Question: I am trying to make a projected 3D plot (contour plot) of a big array with 'matplotlib' and it turned out like this:

I reckon it has something to do with defining the x and y axis. The code I have written for plotting is as following and the data is <URL>
'''
def plotLikelihood(array,m,c):
xi, yi = np.linspace(m.min(), m.max(), 100), np.linspace(c.min(), c.max(), 100)
# Interpolate
rbf = scipy.interpolate.interp2d(m, c,array , kind='linear')
zi = rbf(xi, yi)
fig, ax = plt.subplots()
divider = make_axes_locatable(ax)
im = ax.imshow(zi, vmin=array.min(), vmax=array.max(), origin='lower',
extent=[m.min(), m.max(), c.min(),c.max()])
ax.set_xlabel(r"$Mass$")
ax.set_ylabel(r"$Concentration$")
ax.xaxis.set_label_position('top')
ax.xaxis.set_tick_params(labeltop='on')
cax = divider.append_axes("right", size="5%", pad=0.05)
cbar = fig.colorbar(im,cax=cax, ticks=list(np.linspace(array.max(), array.min(),20)),format='$%.2f$')
cbar.ax.tick_params(labelsize=8)
plt.savefig('Likelihood2d_MC_NoShapeNoise.pdf', transparent=True, bbox_inches='tight', pad_inches=0)
plt.close()
'''
which the inputs of the function are m and c and given as following:
'''
m = np.linspace(0.01, 10, 10000)
Mass=1e15*m
Conc = np.linspace(2, 12, 1000)
likelihood=np.savetxt("Likelihood2d_MC_NoShapeNoise.txt")
plotLikelihood(likelihood,Mass,Conc)
'''
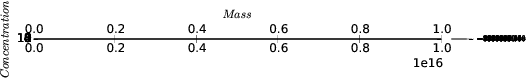
Answer: Add keyword argument 'aspect='auto'' to 'imshow' (or do 'ax.set_aspect('auto')' afterwards), and your worries are gone...
(Just one humble request: your sample code is almost self-contained and almost working. There are a few imports missing, and the last snippet has some typing mistakes. You could have reproduced the same phenomenon by replacing the 248 MB file by 'np.random.random((1000,10000))'. These small things just make it a bit easier to debug.)